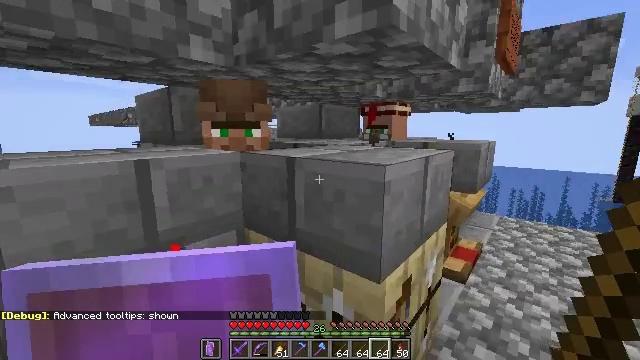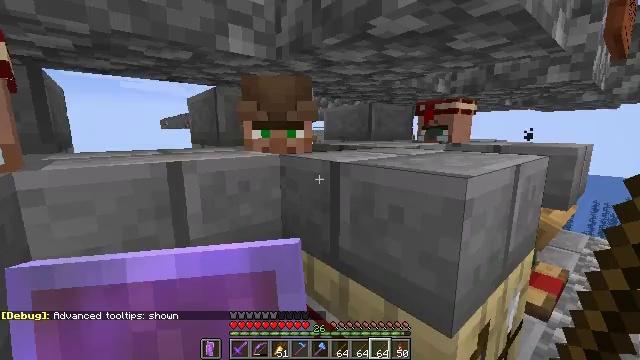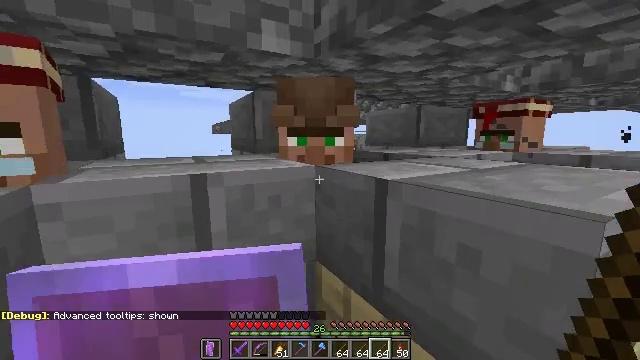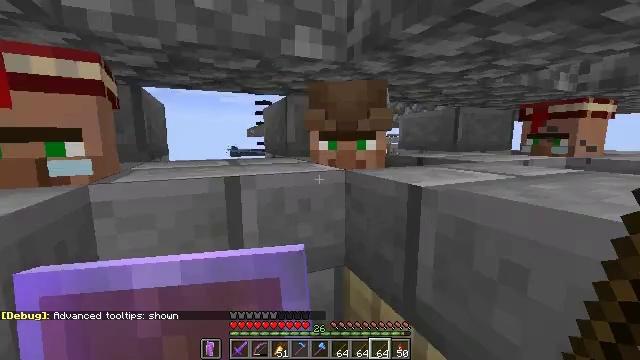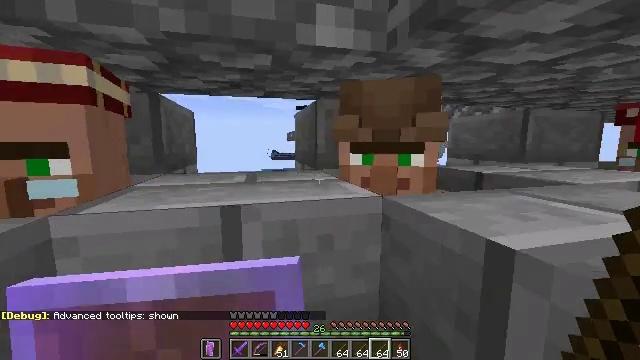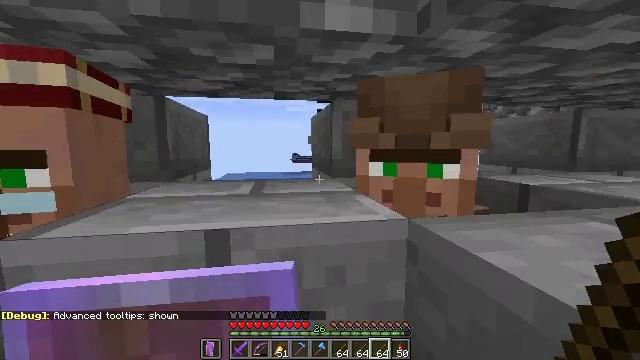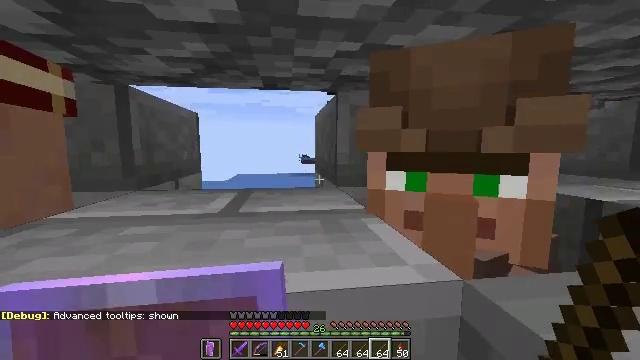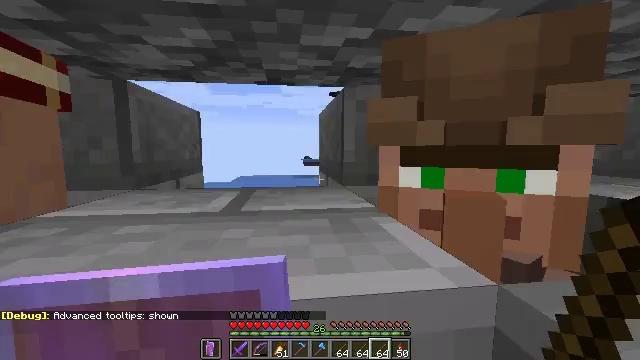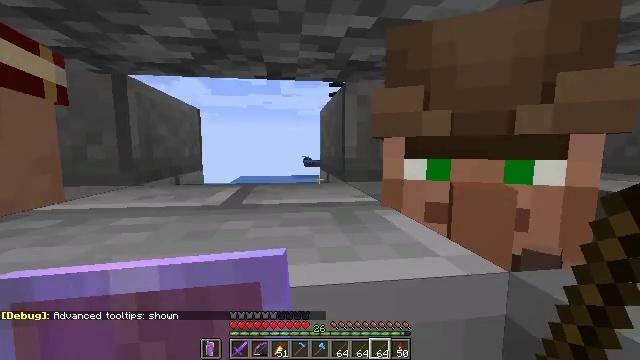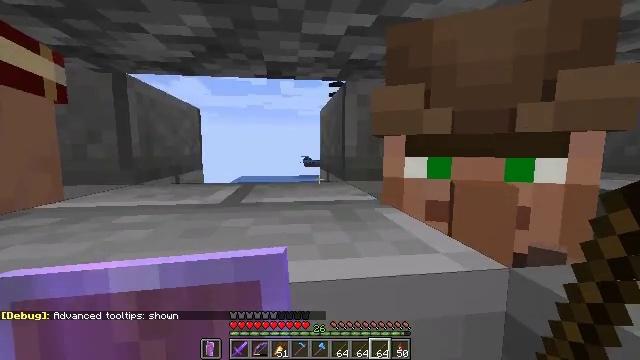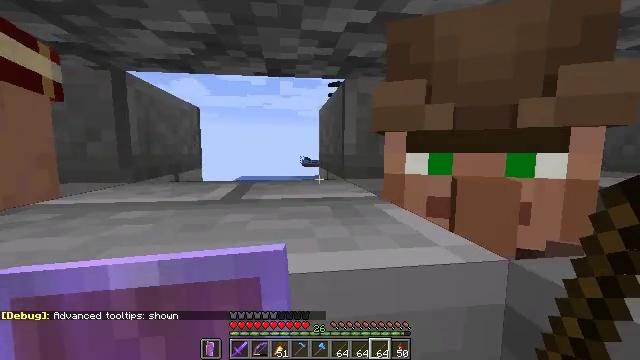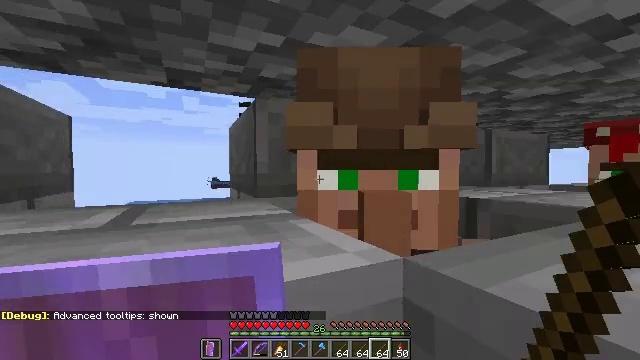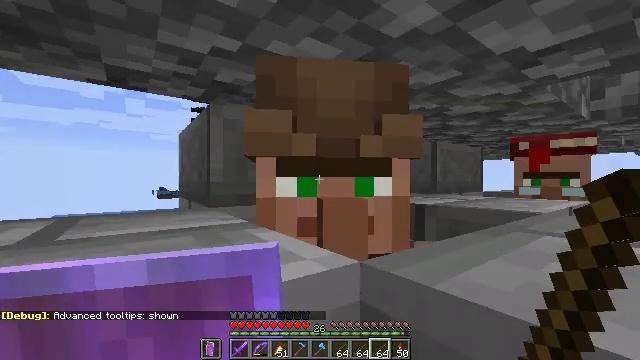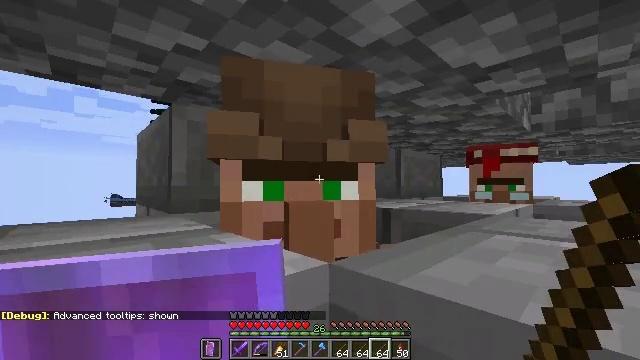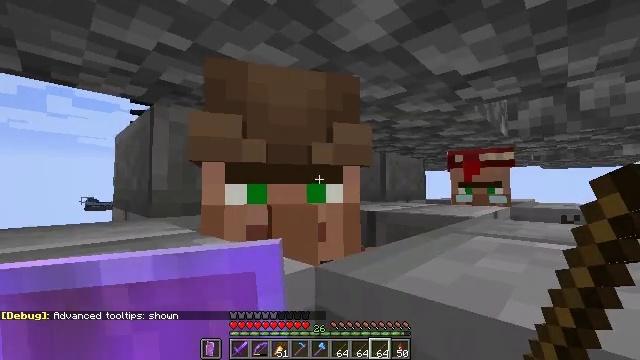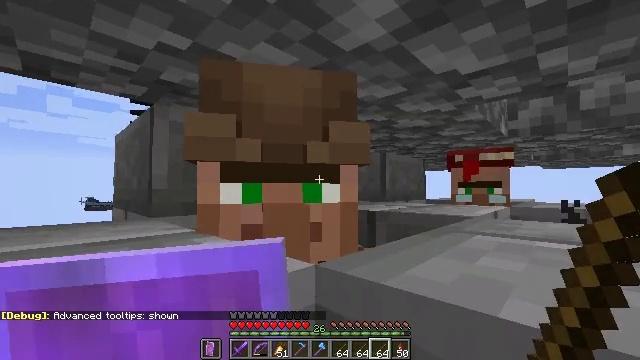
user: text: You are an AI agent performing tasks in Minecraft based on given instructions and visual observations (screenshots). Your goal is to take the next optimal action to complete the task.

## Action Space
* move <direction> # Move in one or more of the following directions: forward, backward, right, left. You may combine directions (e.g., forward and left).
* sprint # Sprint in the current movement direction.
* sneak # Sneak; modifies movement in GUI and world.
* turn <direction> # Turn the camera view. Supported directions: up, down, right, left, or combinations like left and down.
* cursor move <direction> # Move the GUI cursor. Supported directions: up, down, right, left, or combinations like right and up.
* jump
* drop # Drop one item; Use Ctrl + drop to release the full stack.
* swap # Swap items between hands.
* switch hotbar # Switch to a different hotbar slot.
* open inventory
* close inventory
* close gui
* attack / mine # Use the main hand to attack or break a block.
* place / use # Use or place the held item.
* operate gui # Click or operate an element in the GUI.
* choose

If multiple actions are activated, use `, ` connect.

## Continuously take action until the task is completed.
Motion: motion action
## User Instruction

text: craft item air
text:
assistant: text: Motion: move forward, turn left
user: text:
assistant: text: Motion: move forward, turn left and up
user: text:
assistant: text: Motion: move forward, turn left
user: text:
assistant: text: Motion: move forward, turn left and up
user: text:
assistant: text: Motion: move forward, turn left
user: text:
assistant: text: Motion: move forward, turn left
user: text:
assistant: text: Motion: move forward
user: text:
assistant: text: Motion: move forward
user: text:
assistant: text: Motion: move forward
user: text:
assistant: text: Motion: move forward
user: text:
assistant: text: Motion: turn right and up
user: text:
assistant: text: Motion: turn right and up
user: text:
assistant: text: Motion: turn right and up
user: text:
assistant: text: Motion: turn right
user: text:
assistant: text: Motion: no_op
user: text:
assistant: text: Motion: use / place
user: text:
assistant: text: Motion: use / place
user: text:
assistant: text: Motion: no_op
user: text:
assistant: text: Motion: no_op
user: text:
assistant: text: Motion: no_op
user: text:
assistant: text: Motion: open gui
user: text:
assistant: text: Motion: no_op
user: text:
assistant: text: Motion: no_op
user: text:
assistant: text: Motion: no_op
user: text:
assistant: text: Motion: no_op
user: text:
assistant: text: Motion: no_op
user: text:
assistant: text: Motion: no_op
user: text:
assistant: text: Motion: no_op
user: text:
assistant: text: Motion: no_op
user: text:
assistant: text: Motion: no_op